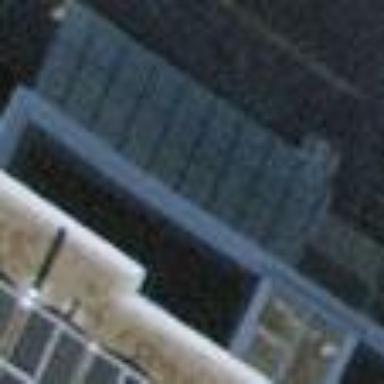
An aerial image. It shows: View of roof of building.